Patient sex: M
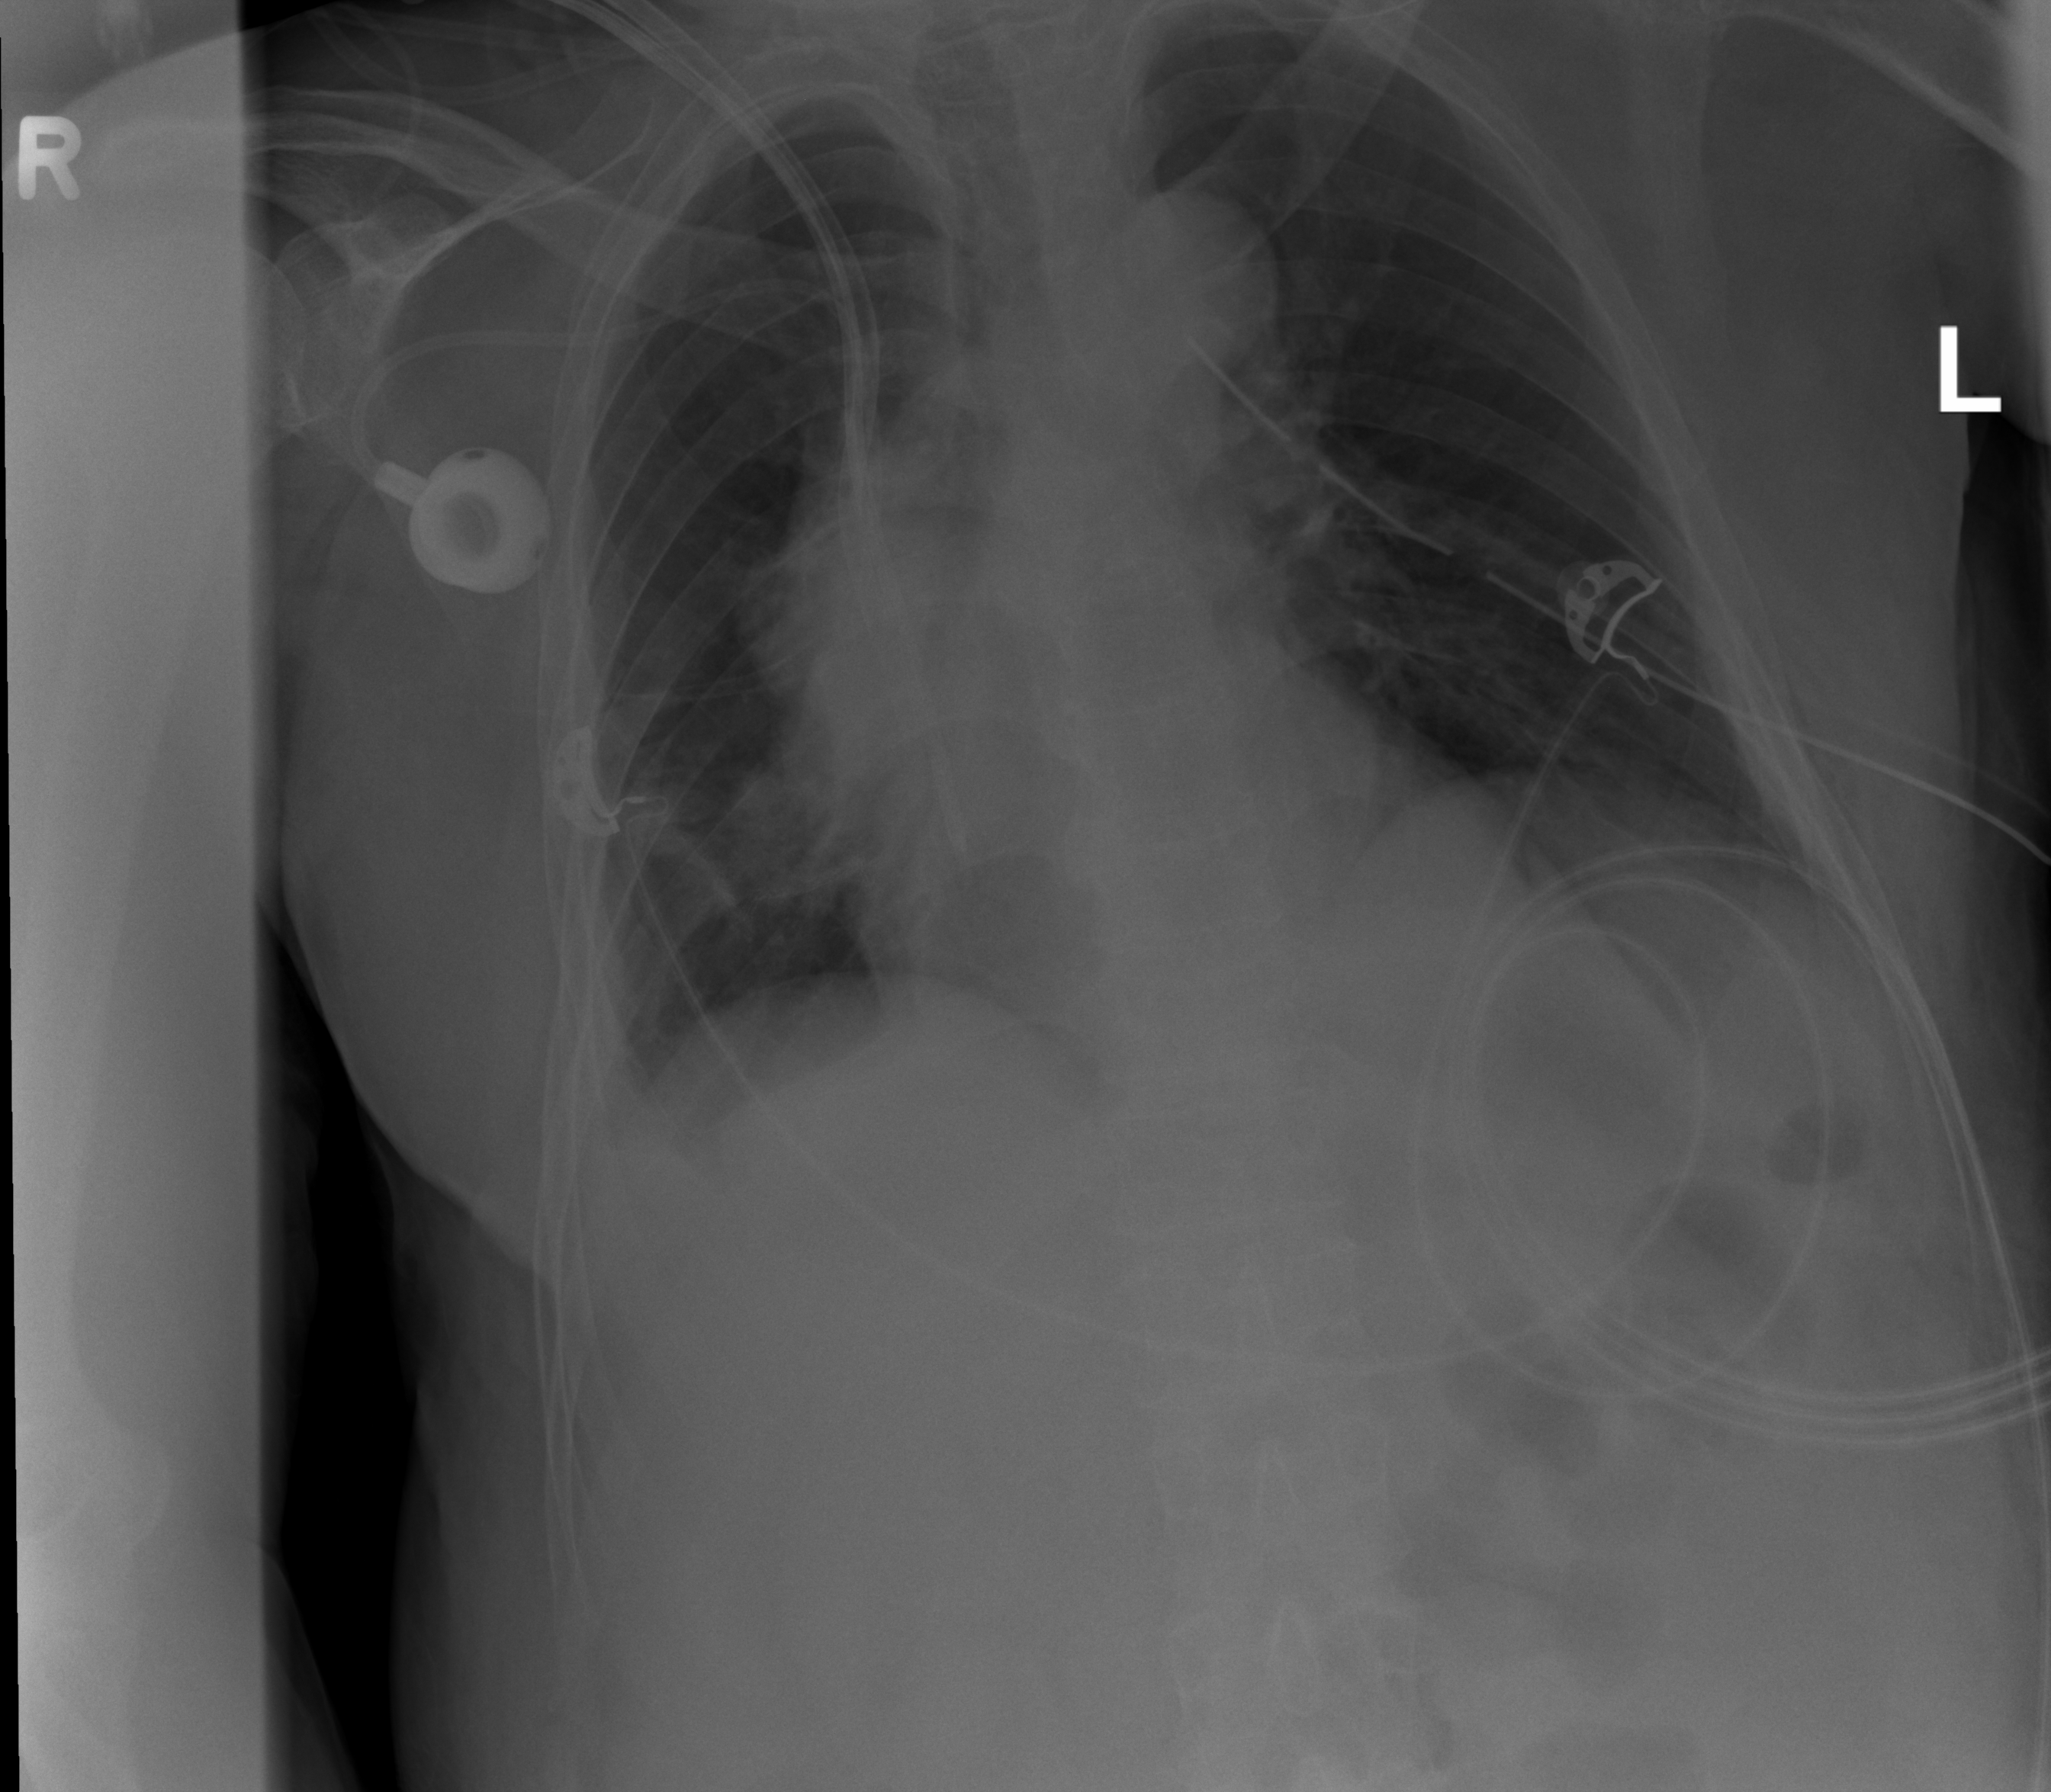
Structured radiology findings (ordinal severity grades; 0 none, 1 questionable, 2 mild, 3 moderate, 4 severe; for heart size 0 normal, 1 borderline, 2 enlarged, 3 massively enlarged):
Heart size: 2
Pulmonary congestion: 0
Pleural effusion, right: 2
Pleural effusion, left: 2
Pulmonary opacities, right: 2
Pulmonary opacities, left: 0
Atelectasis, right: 3
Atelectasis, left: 0